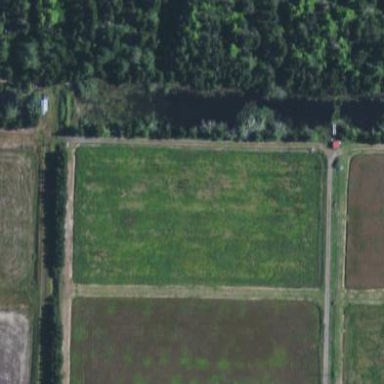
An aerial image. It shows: Farmland with cranberries as the main crop.